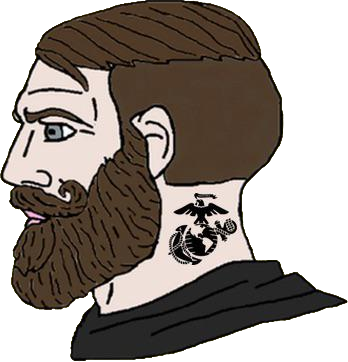
Label: 4_Yes_Chad